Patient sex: M
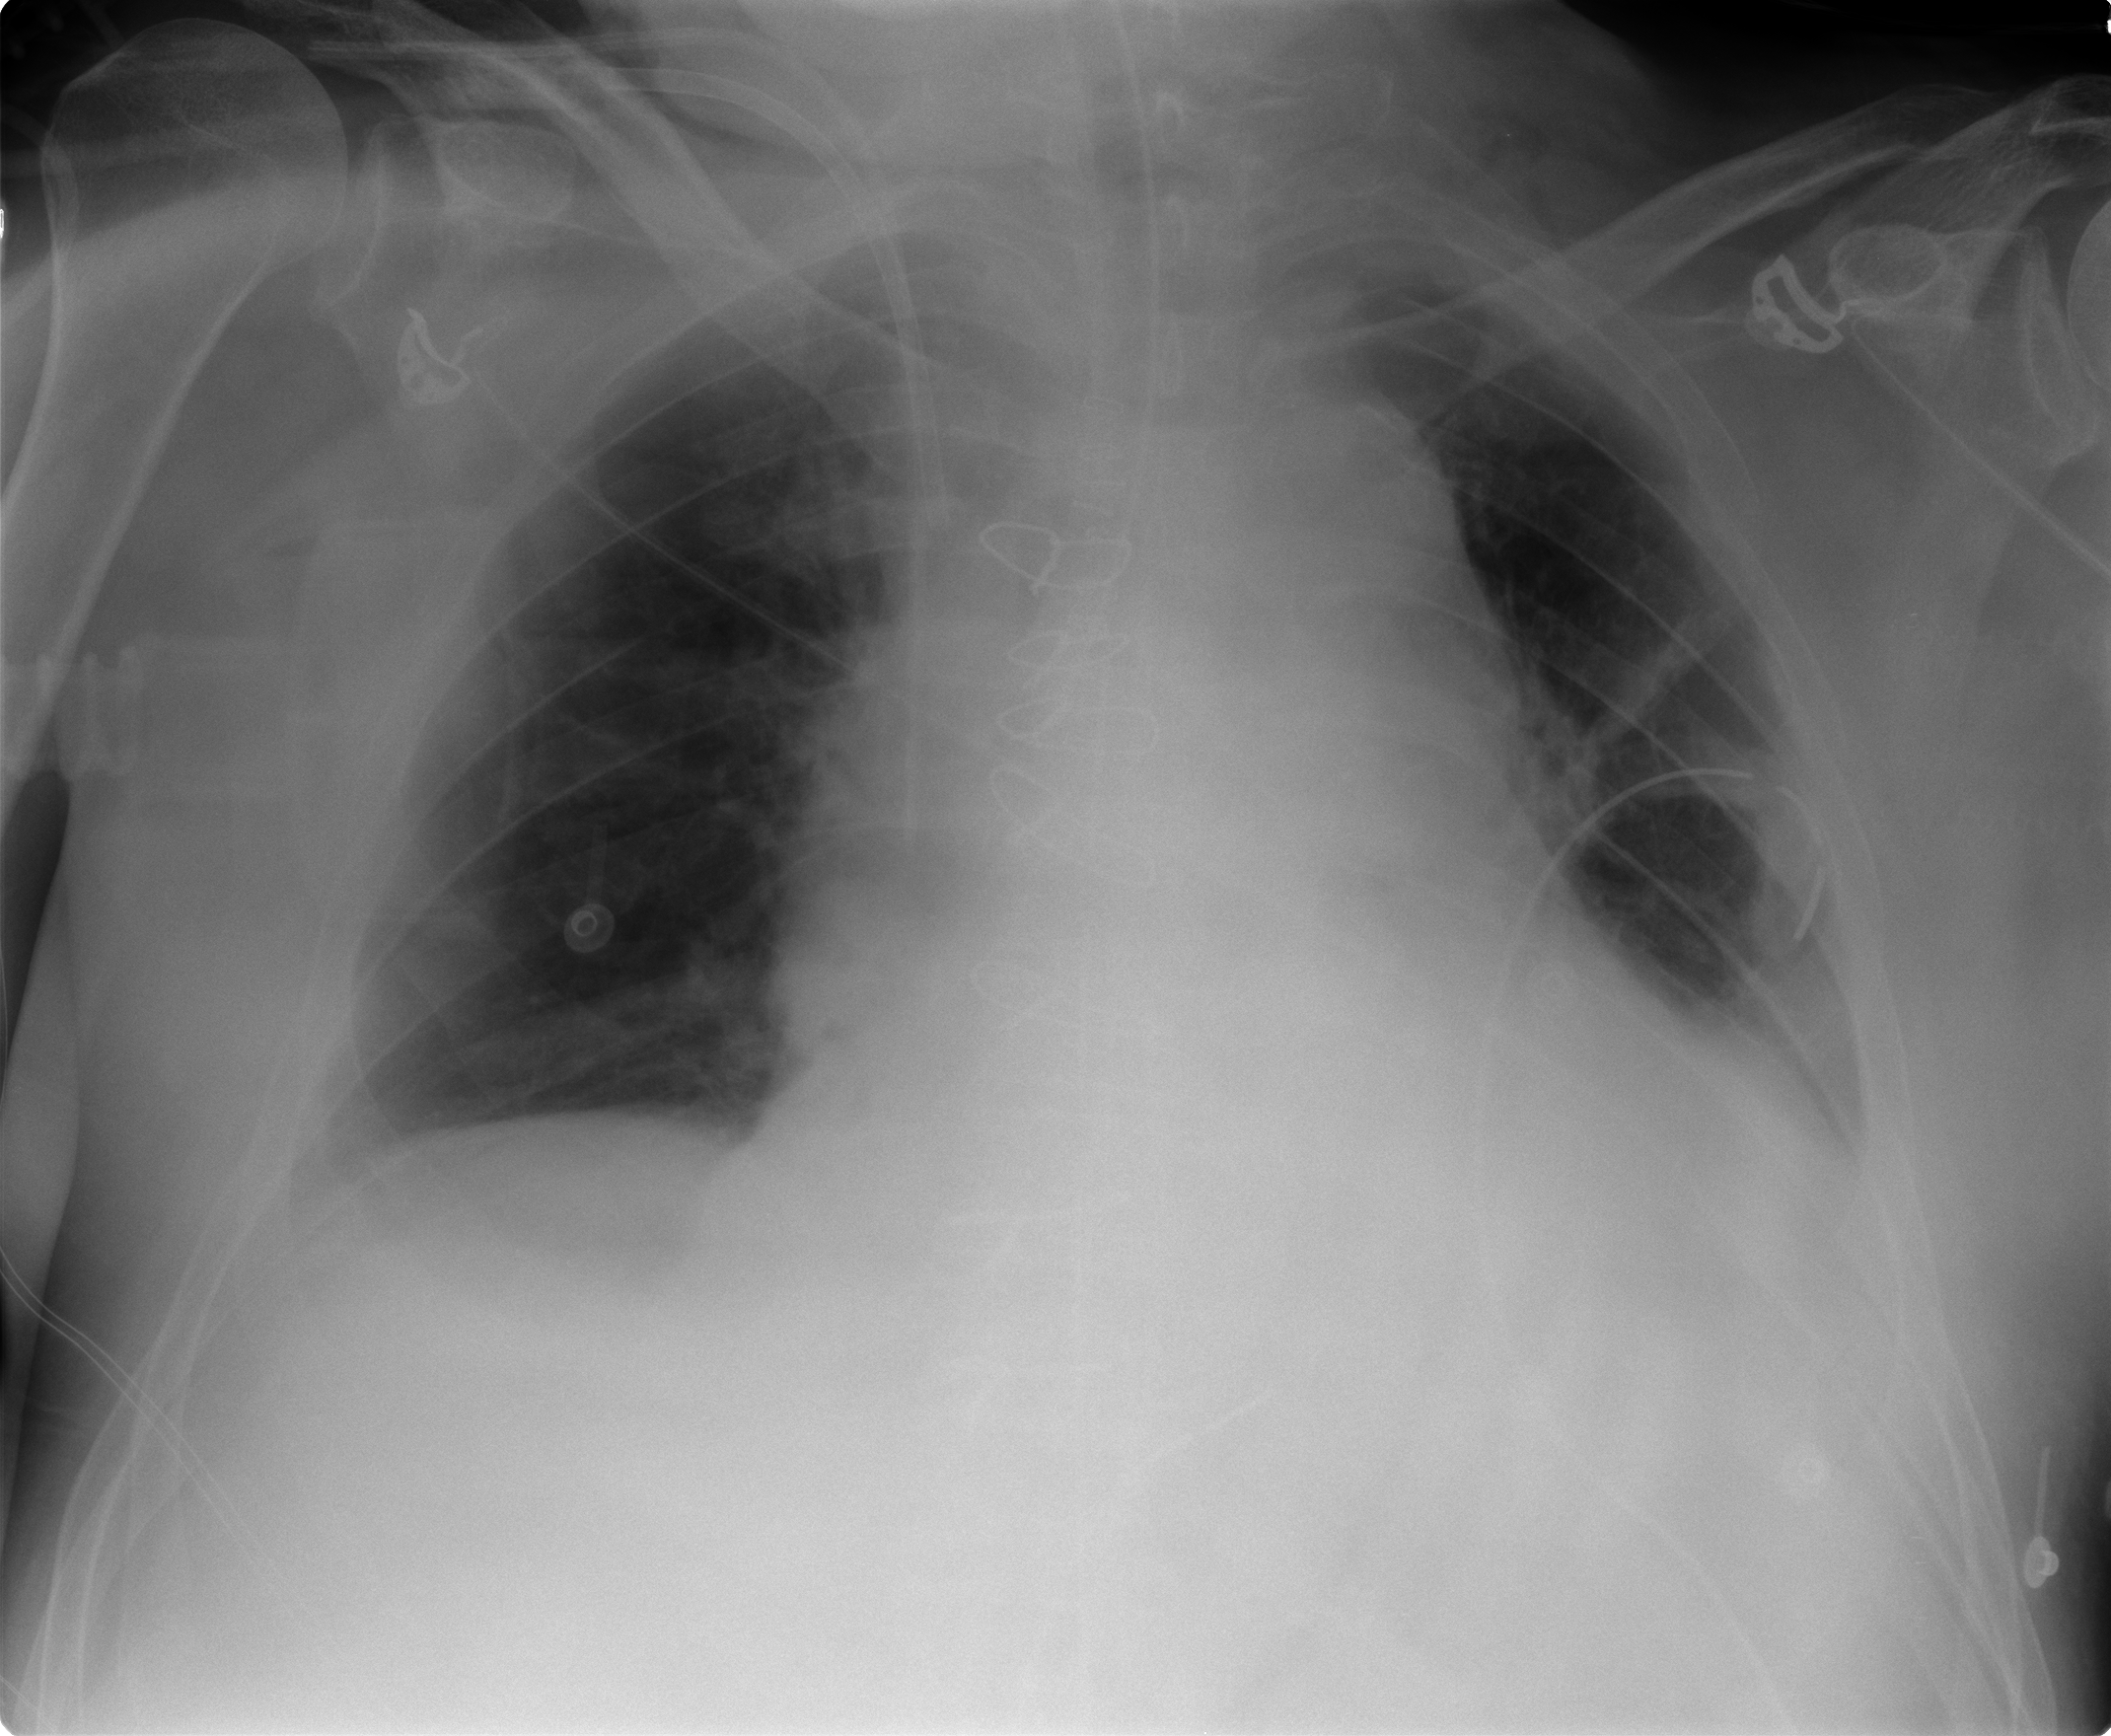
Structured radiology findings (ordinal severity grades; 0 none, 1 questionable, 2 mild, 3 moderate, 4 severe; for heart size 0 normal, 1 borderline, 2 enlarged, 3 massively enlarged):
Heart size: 2
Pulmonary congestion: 0
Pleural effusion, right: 1
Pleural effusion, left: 2
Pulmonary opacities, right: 0
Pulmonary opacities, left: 0
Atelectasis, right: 0
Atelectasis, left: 2